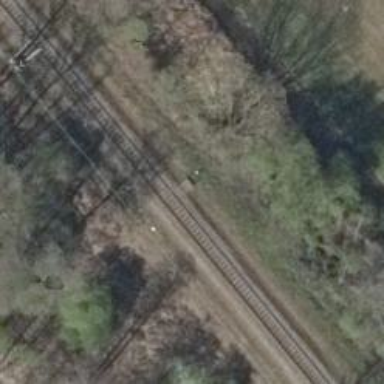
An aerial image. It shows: Railway signal.